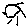
Label: sun